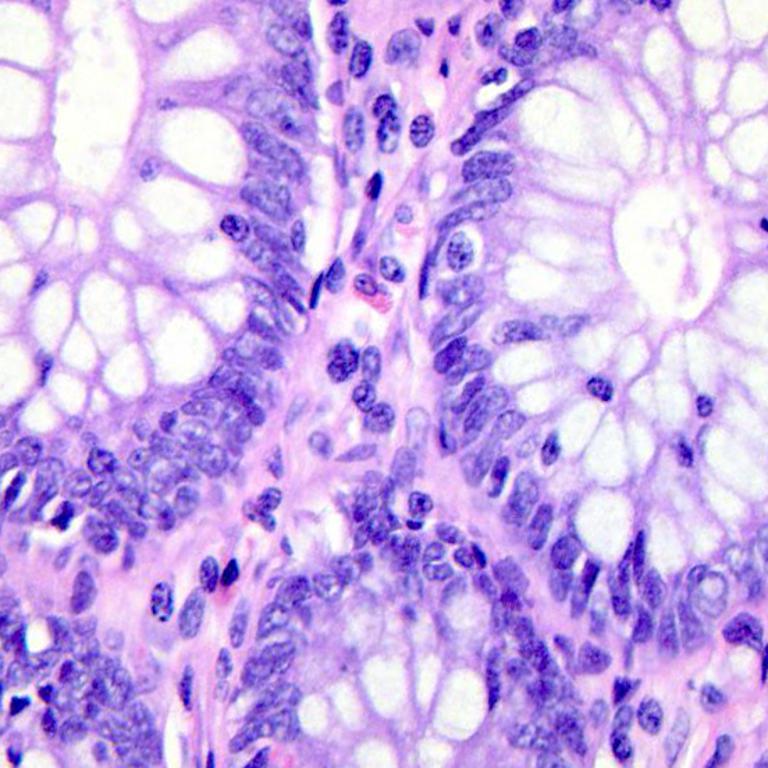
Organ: colon
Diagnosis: benign